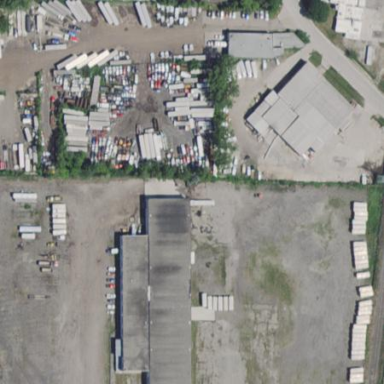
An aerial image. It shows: Industrial area.